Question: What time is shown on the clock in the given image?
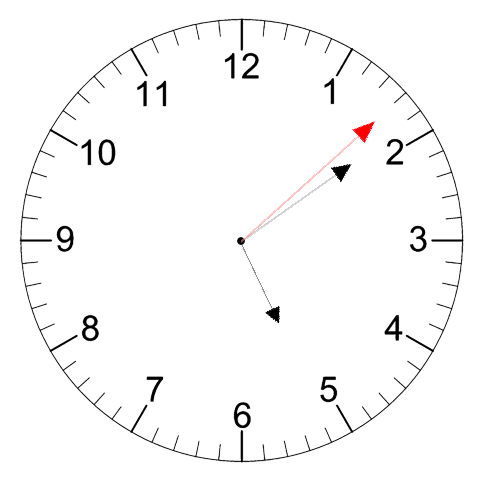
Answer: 05:09:08